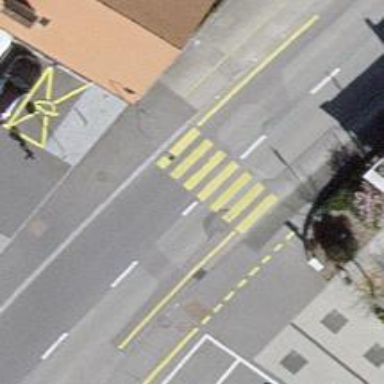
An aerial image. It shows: Uncontrolled zebra crossing on the road.